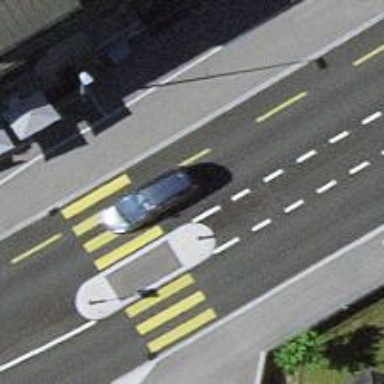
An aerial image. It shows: Uncontrolled crossing with pedestrian island.